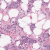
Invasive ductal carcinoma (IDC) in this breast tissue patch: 1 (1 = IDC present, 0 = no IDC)